【题型】填空题　【知识点】解析几何　【难度】medium
已知$F_1,F_2$分别是双曲线$C: \dfrac{x^2}{a^2} - \dfrac{y^2}{b^2} = 1(a > 0,b > 0)$的左、右焦点，关于原点对称的两点$P,Q$均在$C$上，$|PF_1| + |QF_1| = 6a$，且$\triangle PF_1F_2$是锐角三角形，则$C$的离心率的取值范围为\underline{\hspace{3cm}}.
【解答】
\noindent 【答案】$(\sqrt{3}, \sqrt{5})$

\vspace{1em}

\noindent 【分析】先根据已知条件求出$\triangle PF_1F_2$的三条边，再利用$\triangle PF_1F_2$是锐角三角形，结合余弦定理求出双曲线离心率的取值范围.

\vspace{1em}

\noindent 【详解】

\noindent $\because P,Q$关于原点对称，双曲线焦点$F_1,F_2$关于原点对称，

\noindent $\therefore$四边形$PF_1QF_2$是平行四边形，则$|QF_1| = |PF_2|$，

\noindent $\because |PF_1| + |QF_1| = 6a$，$\therefore |PF_1| + |PF_2| = 6a$，

\noindent 设点$P$在左支，根据双曲线定义得：$|PF_2| - |PF_1| = 2a$，

\noindent 联立可得$|PF_2| = 4a, |PF_1| = 2a$，

\noindent $\therefore \triangle PF_1F_2$的三条边：$|PF_2| = 4a, |PF_1| = 2a$，$|F_1F_2| = 2c$，

\noindent $\because \triangle PF_1F_2$是锐角三角形，

\noindent $\therefore \triangle PF_1F_2$的三个内角均为锐角，即

\noindent $\angle PF_1F_2 < 90^\circ$：$\cos\angle PF_1F_2 = \dfrac{|PF_1|^2 + |F_1F_2|^2 - |PF_2|^2}{2|PF_1||F_1F_2|} = \dfrac{4a^2 + 4c^2 - 16a^2}{2 \times 2a \times 2c} = \dfrac{c^2 - 3a^2}{2ac} > 0$，则$c^2 > 3a^2 \Rightarrow e = \dfrac{c}{a} > \sqrt{3}$；

\noindent $\angle PF_2F_1 < 90^\circ$：$\cos\angle PF_2F_1 = \dfrac{|PF_2|^2 + |F_1F_2|^2 - |PF_1|^2}{2|PF_2||F_1F_2|} = \dfrac{16a^2 + 4c^2 - 4a^2}{2 \times 4a \times 2c} = \dfrac{12a^2 + 4c^2}{16ac} > 0$，不等式恒成立；

\noindent $\angle F_2PF_1 < 90^\circ$：$\cos\angle F_2PF_1 = \dfrac{|PF_1|^2 + |PF_2|^2 - |F_1F_2|^2}{2|PF_1||PF_2|} = \dfrac{4a^2 + 16a^2 - 4c^2}{2 \times 2a \times 4a} = \dfrac{5a^2 - c^2}{4a^2} > 0$，则$c^2 < 5a^2 \Rightarrow e = \dfrac{c}{a} < \sqrt{5}$，

\noindent $\therefore$双曲线$C$的离心率的取值范围为：$(\sqrt{3}, \sqrt{5})$.

\noindent 故答案为：$(\sqrt{3}, \sqrt{5})$

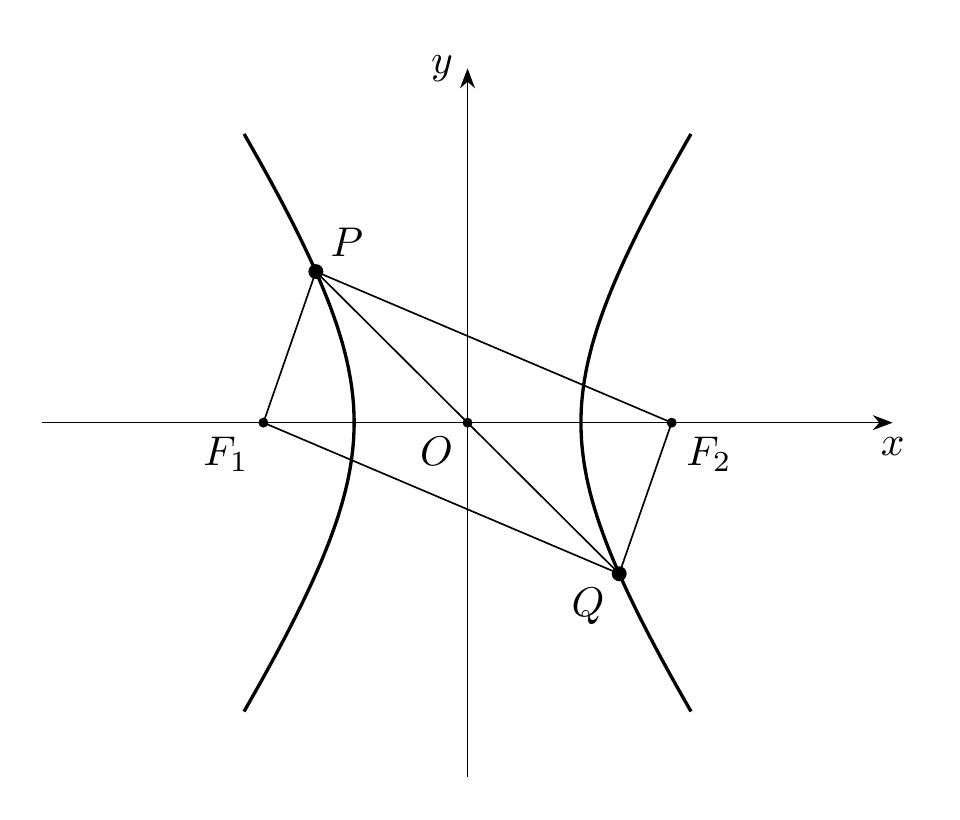